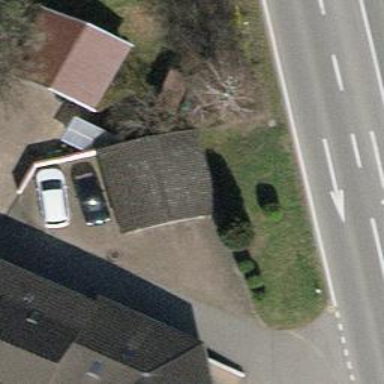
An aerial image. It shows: Building with tile roof.